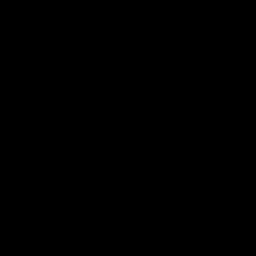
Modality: MD
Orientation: sagittal
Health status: healthy
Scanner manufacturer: siemens
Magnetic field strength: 3 T
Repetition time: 7.6 s
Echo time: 0.092 s